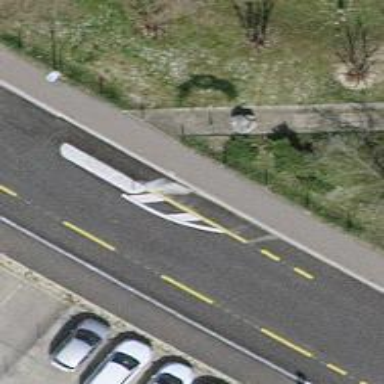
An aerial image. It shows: Cycle barrier.